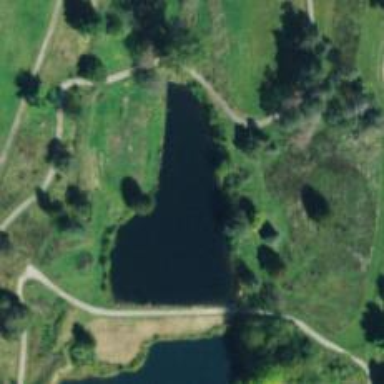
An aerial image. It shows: Water hazard in golf course. The hazard is natural water feature.